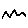
Label: zigzag